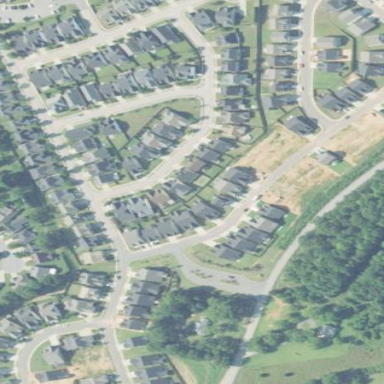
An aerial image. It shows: Residential neighbourhood.